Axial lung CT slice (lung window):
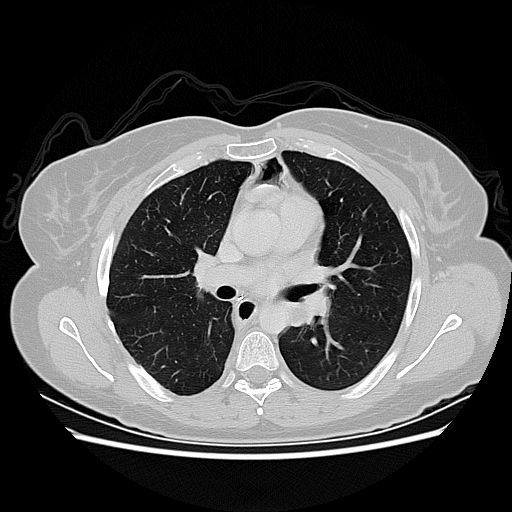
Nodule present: no